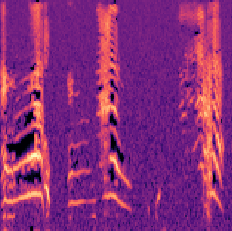
Sound class: Baby cry